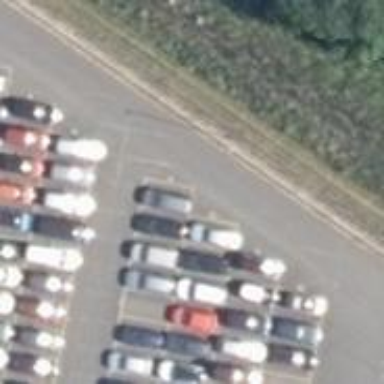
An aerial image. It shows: Road serving as parking aisle.